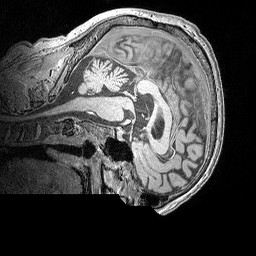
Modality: MP2RAGE
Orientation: sagittal
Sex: male
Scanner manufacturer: siemens
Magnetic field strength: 3 T
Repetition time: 5 s
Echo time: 0.00292 s